Question: I am making a jquery mobile app. I want to add a notification number to a button defined like this.
'''
<a id="resource-button" href="#" data-role="button" data-icon="info" data-iconpos="left">Resources</a>
'''
Basically I want it so that, if the number is > 0, then it should look like this:

And if its = 0, then the number icon should not show at all.
How can I implement this?
Thanks
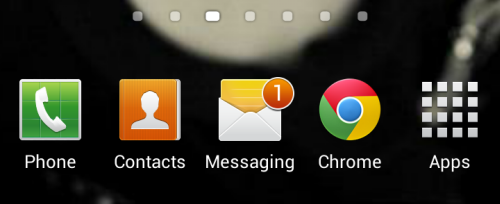
Answer: <URL>
//HTML
'''
<ul data-role="listview">
<li><a href="http://www.shreerangpatwardhan.blogspot.com">Spatial Unlimited</a>
<div class="ui-li-count">158</div>
</li>
<li><a href="http://shreerangpatwardhan.blogspot.in/p/code-samples.html">Google Maps API Examples</a>
<div class="ui-li-count">0</div>
</li>
<li><a href="http://shreerangpatwardhan.blogspot.in/p/jquery-mobile.html">Jquery Mobile Examples</a>
<div class="ui-li-count">1</div>
</li>
<li><a href="http://www.facebook.com/SpatialUnlimited">Facebook likes - Spatial Unlimited</a>
<div class="ui-li-count">12</div>
</li>
</ul>
'''
//JS
'''
$(document).ready(function () {
$.each($('.ui-li-count'), function (i, v) {
if($(this).html() == 0) {
$(this).hide();
}
});
});
'''
without listview :
//html
'''
<span class="ui-li-count ui-btn-corner-all countBubl">12</span>
'''
//css
'''
.countBubl {float:left;margin-top:-42px;margin-left:35px;background:#ed1d24;color:#fff;padding:2px;}
'''